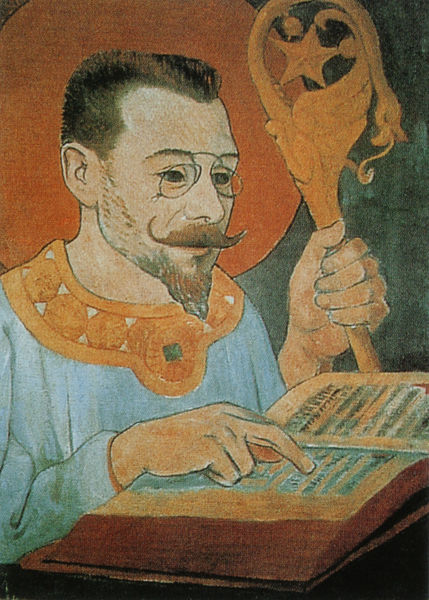
Titel: Bildnis Paul Ranson im Nabis-Gewand
Künstler: Paul Sérusier
Institution: Privatbesitz
Schlagwörter: blau, dunkel, gemälde, hand, mann, aquarell, gelb, grün, ocker, braun, finger, frisur, haar, hell, hintergrund, hut, licht, mund, nase, ohr, orange, schwarz, stirn, zeichnung, rot, beige, malerei, muster, naive malerei, bart, schnurrbart, wand, augen, bibel, falten, kleidung, kragen, stein, vollbart, bildnis, hände, portrait, porträt, sonne, auge, geistlicher, gewand, gold, haare, mantel, sitzend, gesang, kreis, hellblau, schrift, stab, russland, van gogh, bischof, bishop, bishops, blue, church, hands, hat, men, people, pope, priest, red, religious, sword, white, black, collar, dress, expressionism, face, green, hair, painting, robe, schnurbart, sprechen, lesen, pattern, brown, kinnbart, schnauzbart, schnauzer, kurze haare, penis, blind, buch, kirch, stern, portait, text, brille, asiatisch, schlange, spitzbart, kotletten, stoppeln, kneifer, zwickel, zwicker, schein, heiligenschein, seiten, halbprofil, gaugin, greek, man, priester, ear, edelstein, sun, mönch, lesender, heiliger, eyes, suit, leser, lesend, studieren, zeilen, hirtenstab, heilig, buchseiten, color, mouth, glasses, line, beard, saint, books, glass, necklace, writing, ornat, drape, reading, person, russisch, cloak, garment, zauberer, studying, monk, religion, read, animal, mandorla, cloth, fingers, collier, bischofsstab, book, cane, learning, hanf, paint, evangelium, evangeliar, magic, dragon, pointing, christian, bischoff, christianity, clothing, diamant, bible, gesture, stick, page, scepter, sceptor, sceptre, mänch, inspiration, staff, baul, bürstenschnitt, hemdl, ironisch, mittelfinger, stiftelfrisur, zeigefinder, star, holy man, goatee, scholar, mustache, short, moustache, spectacles, point, pointed, pole, words, manuscript, halo, holy, catholic, pages, cropped, holding, chain, 19th century, adept, der lesede, crozier, brows, peter, carved, pince-nez, short hair, handwriting, scribe, embroidered, defined, ceptre, rod, mustace, garb, moustaches, cepter, curled, gotee, ribe, vlue, 20th cebtury, readding, nimb, van dyke, biblia, bischop, spects, secepter, seceptor, one person, lsene